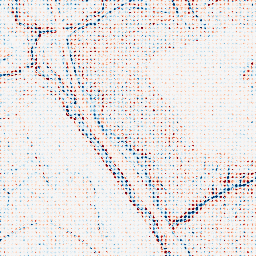
Category: edge_preserving
Decomposition family: bilateral
Decomposition parameters: d: 5
sigma_color: 150
sigma_space: 50
Upsampling method: sinc_hamming
Upsampling parameters: scale: 8
kernel_size: 4
Upsampling scale: 8